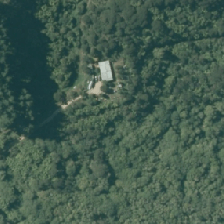
Land cover: deciduous_hardwood